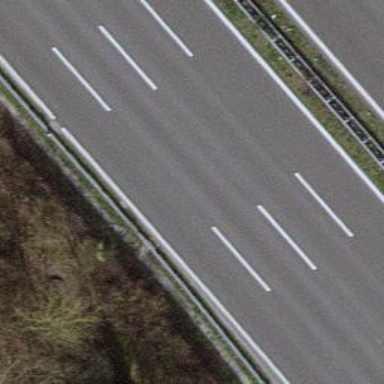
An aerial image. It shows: Motorway junction.